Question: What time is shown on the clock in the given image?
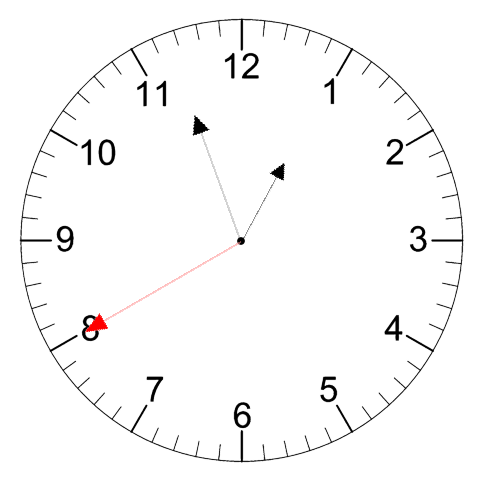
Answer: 12:56:40